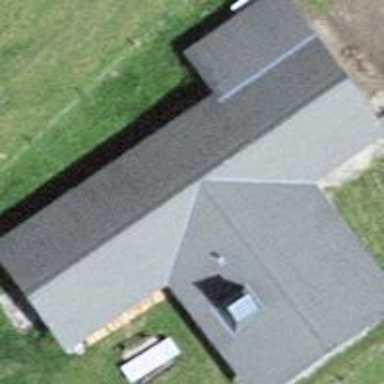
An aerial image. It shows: Cabin.